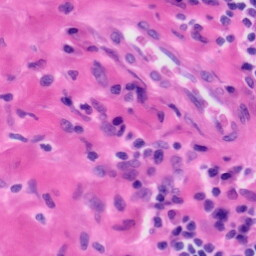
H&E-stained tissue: Tonsil